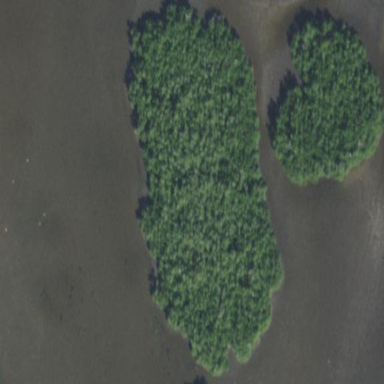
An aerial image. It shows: Island.